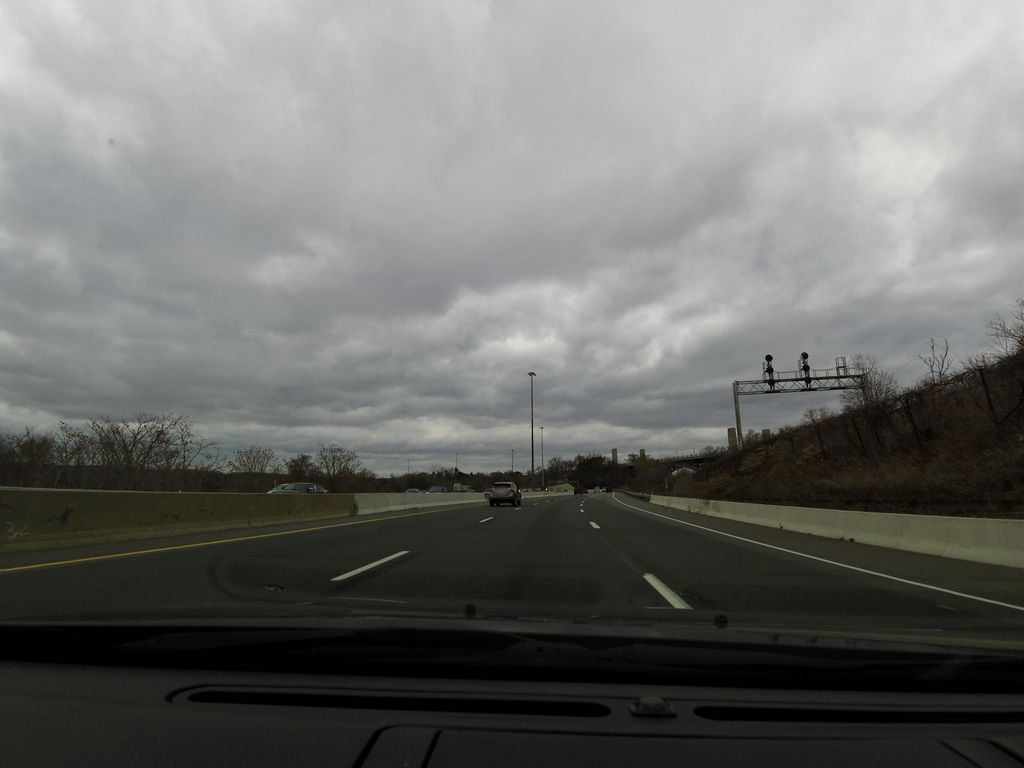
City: hamilton